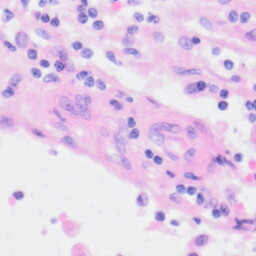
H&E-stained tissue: Kidney